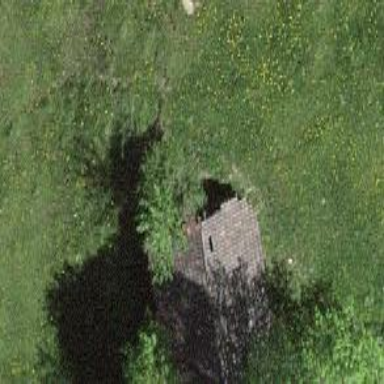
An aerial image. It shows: Cabin.